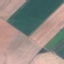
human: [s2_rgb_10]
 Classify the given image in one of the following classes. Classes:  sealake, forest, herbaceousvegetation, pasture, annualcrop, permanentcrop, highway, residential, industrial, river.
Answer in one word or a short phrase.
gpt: AnnualCrop